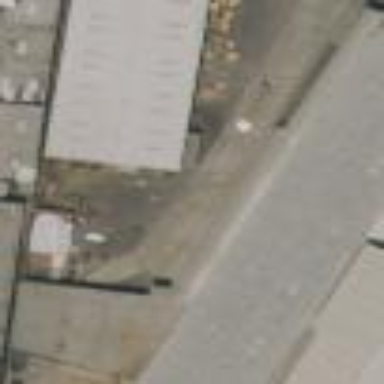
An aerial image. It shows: Warehouse building.